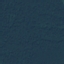
Land use / land cover class: Forest